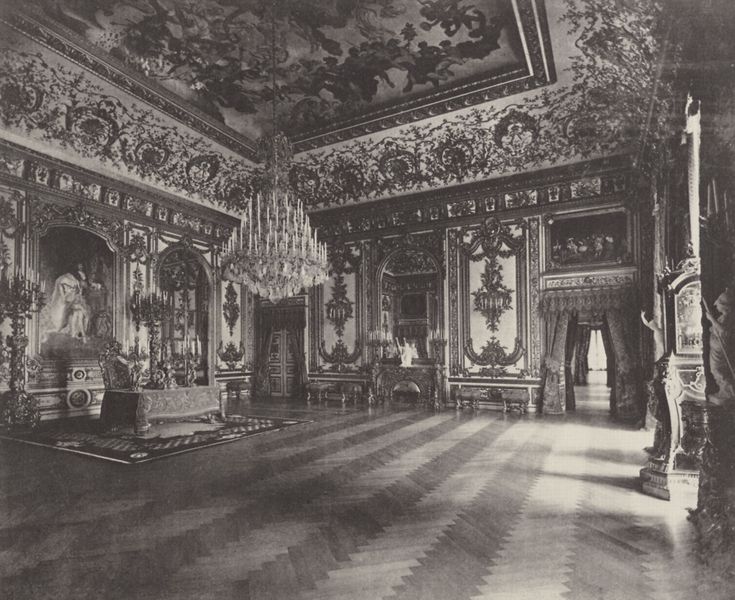
Titel: Bayerische Königsschlösser, Herrenchiemsee - Beratungssaal ("Saale du Conseil")
Künstler: Joseph Albert
Standort: München
Institution: Bayerische Staatsbibliothek
Schlagwörter: dunkel, feuer, gemälde, schatten, weiß, fenster, grau, hell, licht, paris, raum, schwarz, stuhl, tisch, tische, tür, zeichnung, zimmer, gebäude, schloss, ornament, teppich, architektur, barock, rahmen, sockel, bild, innenraum, spiegel, tischtuch, vorhang, sonne, boden, gold, reich, sessel, decke, kamin, ofen, statue, arbeitszimmer, bilder, kommode, schreibtisch, türen, fußboden, parkett, tag, türe, bank, rand, saal, beladen, könig, dekoration, salon, vorhänge, dekor, floral, ornamente, verzierung, wandgemälde, kerze, kerzen, kronleuchter, leuchter, lüster, stuck, durchgang, parkettboden, foto, fotografie, photographie, wände, eingang, nische, durchblick, bayern, palast, schwarz-weiß, altar, schnitzerei, girlanden, photo, fries, sims, kerzenständer, gesims, residenz, fresken, empfang, audienz, schattig, absolutismus, rokokko, deckengemälde, fresko, prunk, putten, sitzbank, verzierungen, schnitzereien, ludwig, vertäfelung, standbild, versailles, deckenmalerei, wandbespannung, enfilade, versaille, prachtvoll, wandverkleidung, inventar, luxus, prunkvoll, sockelleiste, leuter, herrscherbildnis, thronsaal, sonnenkönig, prunksaal, deckenleuchter, fischgrät, deckenbild, roccaille, konsoltisch, empfangssaal, wandverzierung, stuckiert, deckenfresco, überladen, bemalte decke, bilddecke, deckenfeld, fischgretenparkett, fischgrätparkett, herrscherbild, königsthron, ludwig xiv, parkettfußboden, sockelleisten, stores, stuckornamente, tanzraum, wandpanele, spiegel kamin